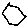
Label: hexagon